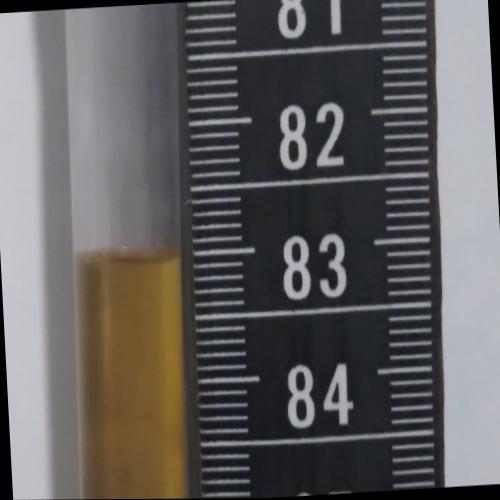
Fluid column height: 83.0 cm